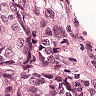
Metastatic tissue present: yes